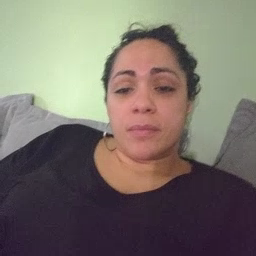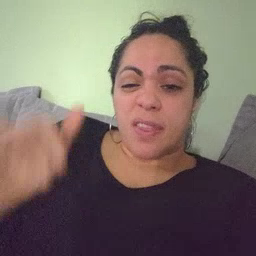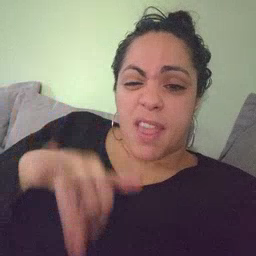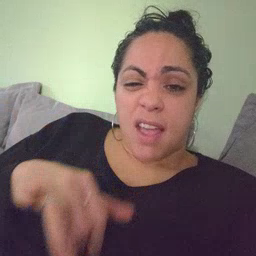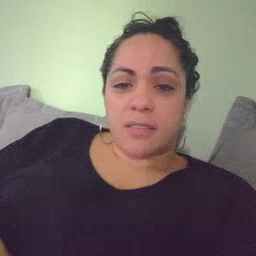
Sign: that